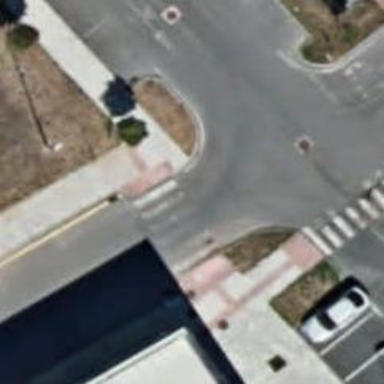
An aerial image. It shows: Zebra crossing on the road.